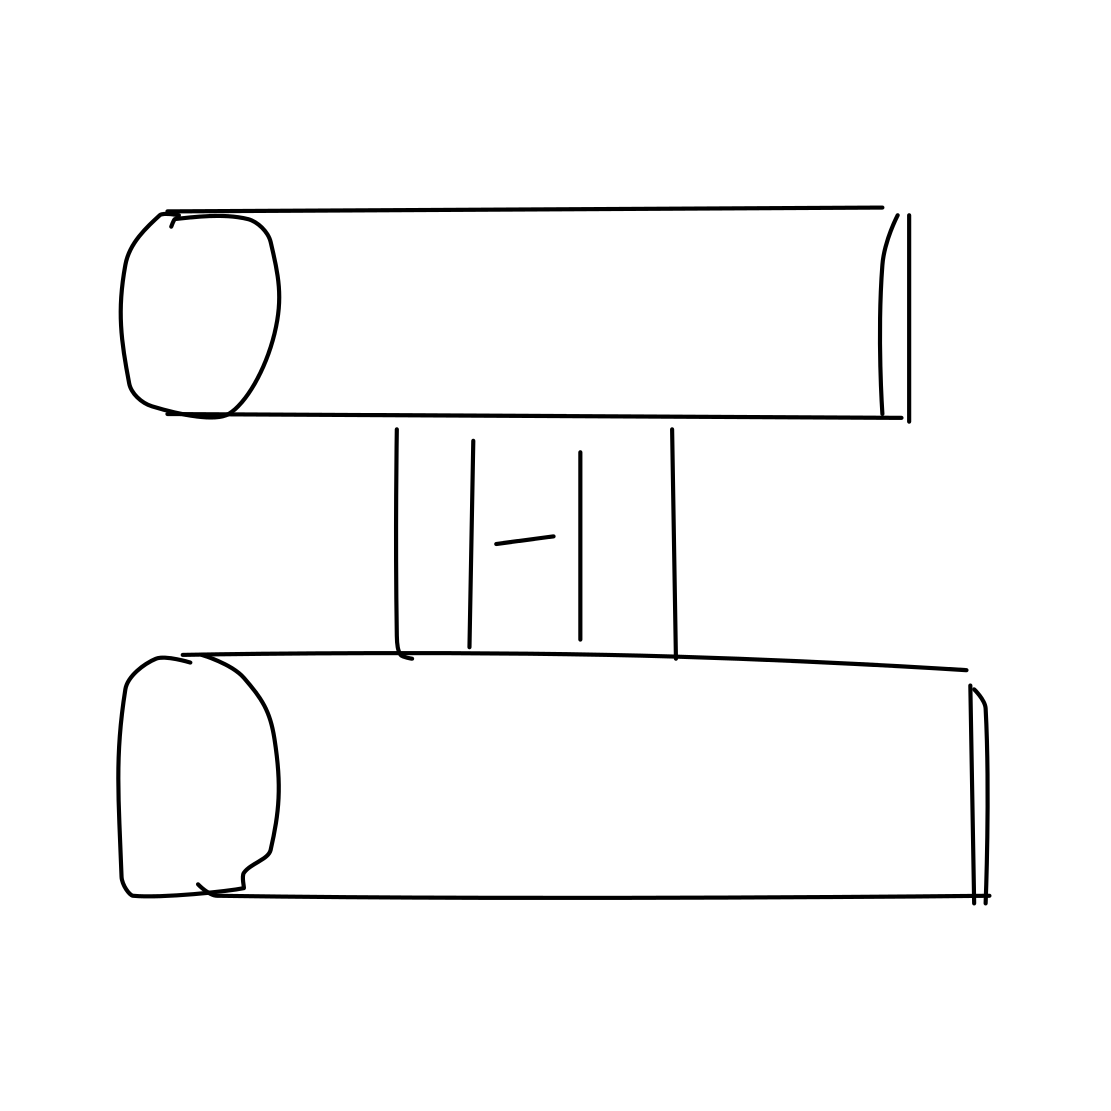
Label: binoculars